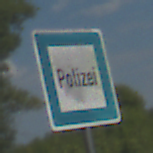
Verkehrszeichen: Polizei
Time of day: MorningAfternoon
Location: Outdoor (Nature)
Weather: PartlyCloudy
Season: NotSpecified
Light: Natural